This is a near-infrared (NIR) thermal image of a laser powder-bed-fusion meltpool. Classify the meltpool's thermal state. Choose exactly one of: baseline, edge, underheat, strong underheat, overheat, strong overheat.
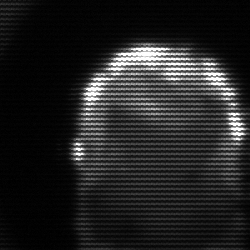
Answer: baseline